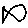
Label: fish